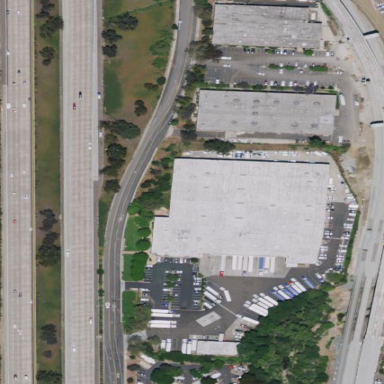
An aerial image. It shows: Industrial building.